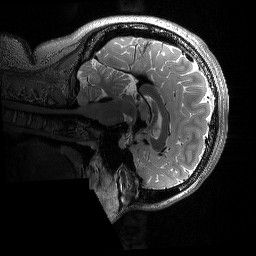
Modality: T2w
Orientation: sagittal
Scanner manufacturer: siemens
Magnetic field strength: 3 T
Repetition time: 3.2 s
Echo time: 0.565 s